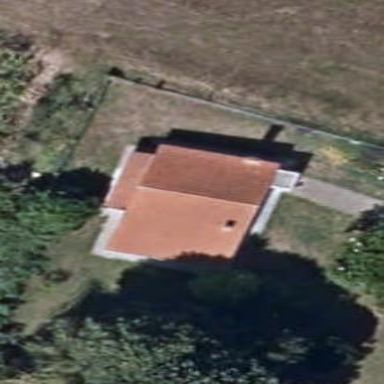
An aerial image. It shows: Simple house.